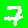
Digit: 7